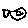
Label: fish